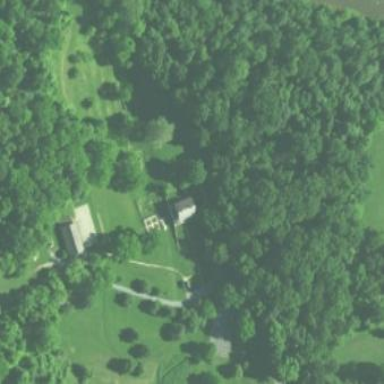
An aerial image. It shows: Historic manor turned into museum.